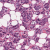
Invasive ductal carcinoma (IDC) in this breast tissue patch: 1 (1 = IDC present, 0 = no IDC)